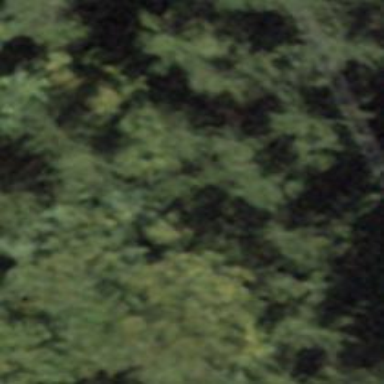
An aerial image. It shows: Bench.